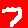
Digit: 7